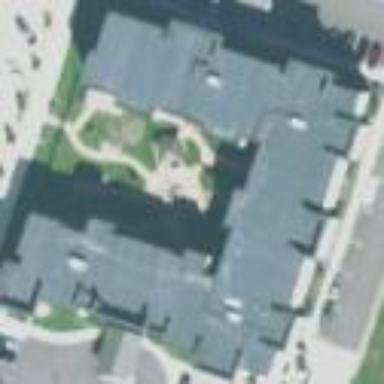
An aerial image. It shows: Hotel building.